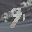
Label: 9